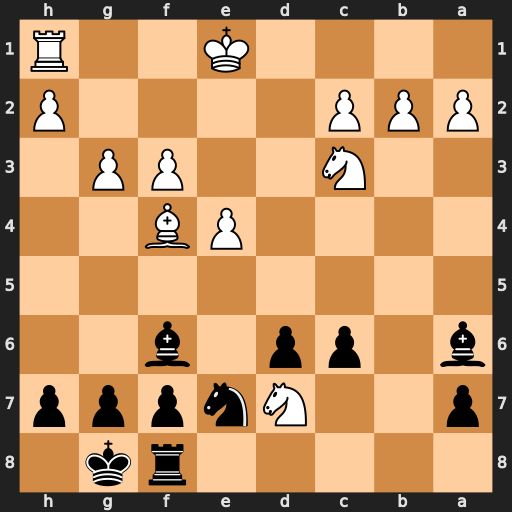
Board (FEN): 5rk1/p2Nnppp/b1pp1b2/8/4PB2/2N2PP1/PPP4P/4K2R
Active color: b
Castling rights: K
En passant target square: -
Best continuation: Bxc3+ bxc3 Rd8 Bxd6 Rxd7